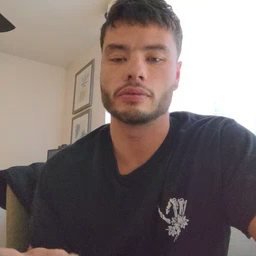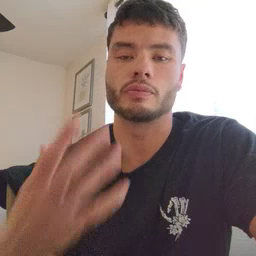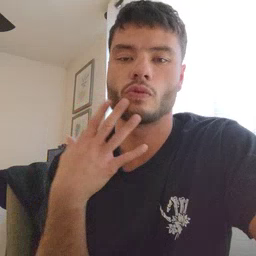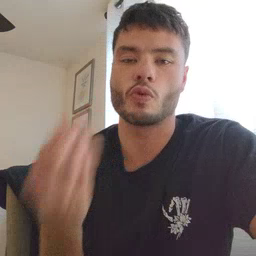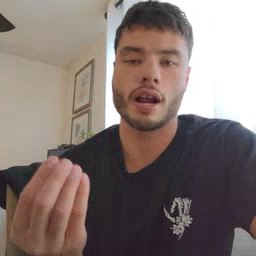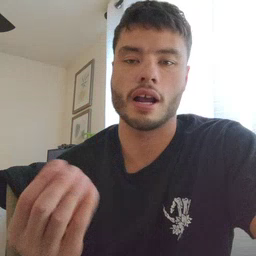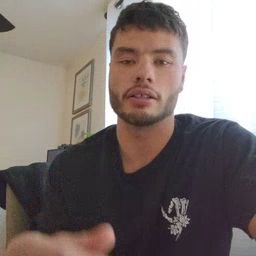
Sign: wet